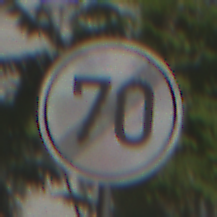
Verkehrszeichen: EndeGeschwindigkeit70
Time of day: Midday
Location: Outdoor (Suburban)
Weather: Clear
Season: NotSpecified
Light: Natural